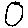
Label: circle